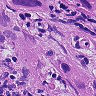
Metastatic tissue present: yes